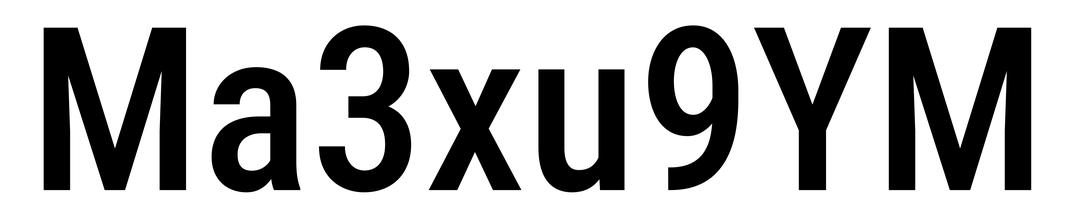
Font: Roboto_Condensed_Medium